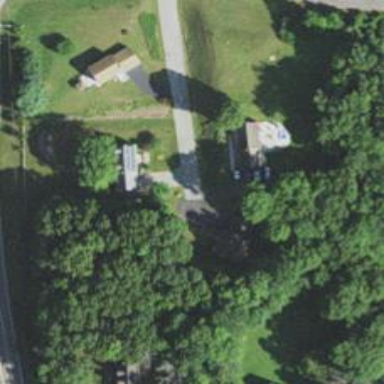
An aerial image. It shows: Residential driveway.